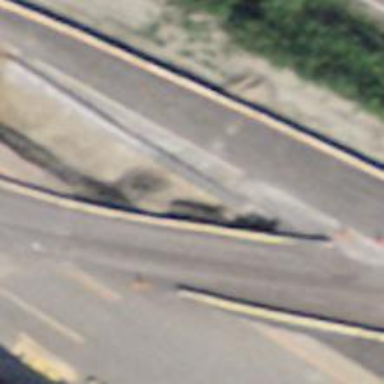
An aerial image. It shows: Asphalt motorway link.